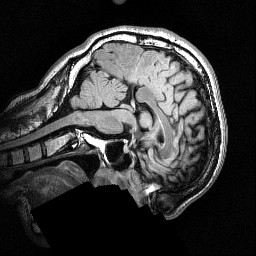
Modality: FLAIR
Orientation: sagittal
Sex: male
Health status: ill
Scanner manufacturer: siemens
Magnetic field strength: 3 T
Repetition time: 7 s
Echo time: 0.372 s